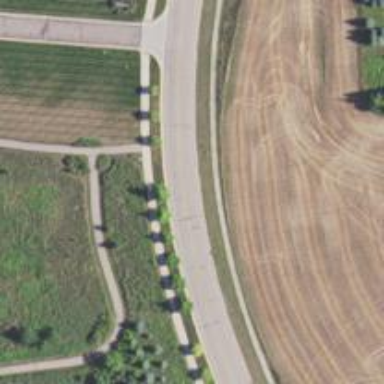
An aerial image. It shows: Unclassified road with separate sidewalk.